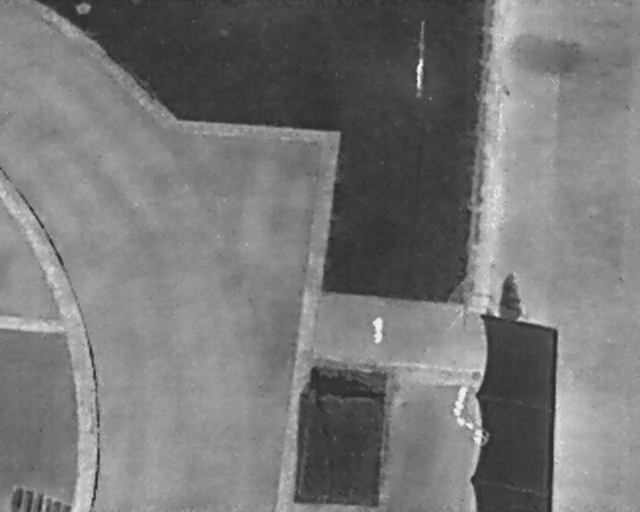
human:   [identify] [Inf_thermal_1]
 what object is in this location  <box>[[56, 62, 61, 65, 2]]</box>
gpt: <ref>1 large person at the center</ref>

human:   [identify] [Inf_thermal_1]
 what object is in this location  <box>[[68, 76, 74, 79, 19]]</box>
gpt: <ref>1 large person at the bottom right</ref>